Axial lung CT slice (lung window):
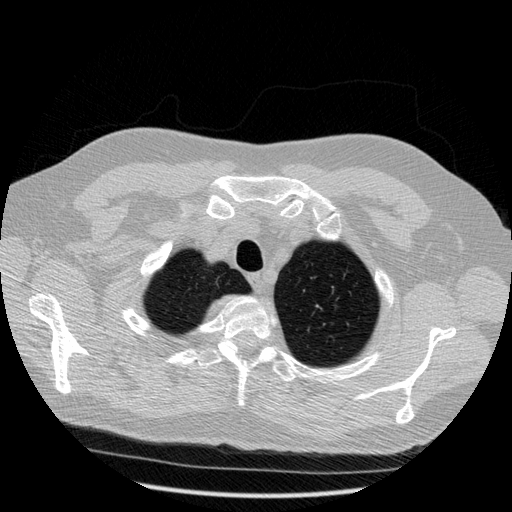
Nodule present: no